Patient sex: M
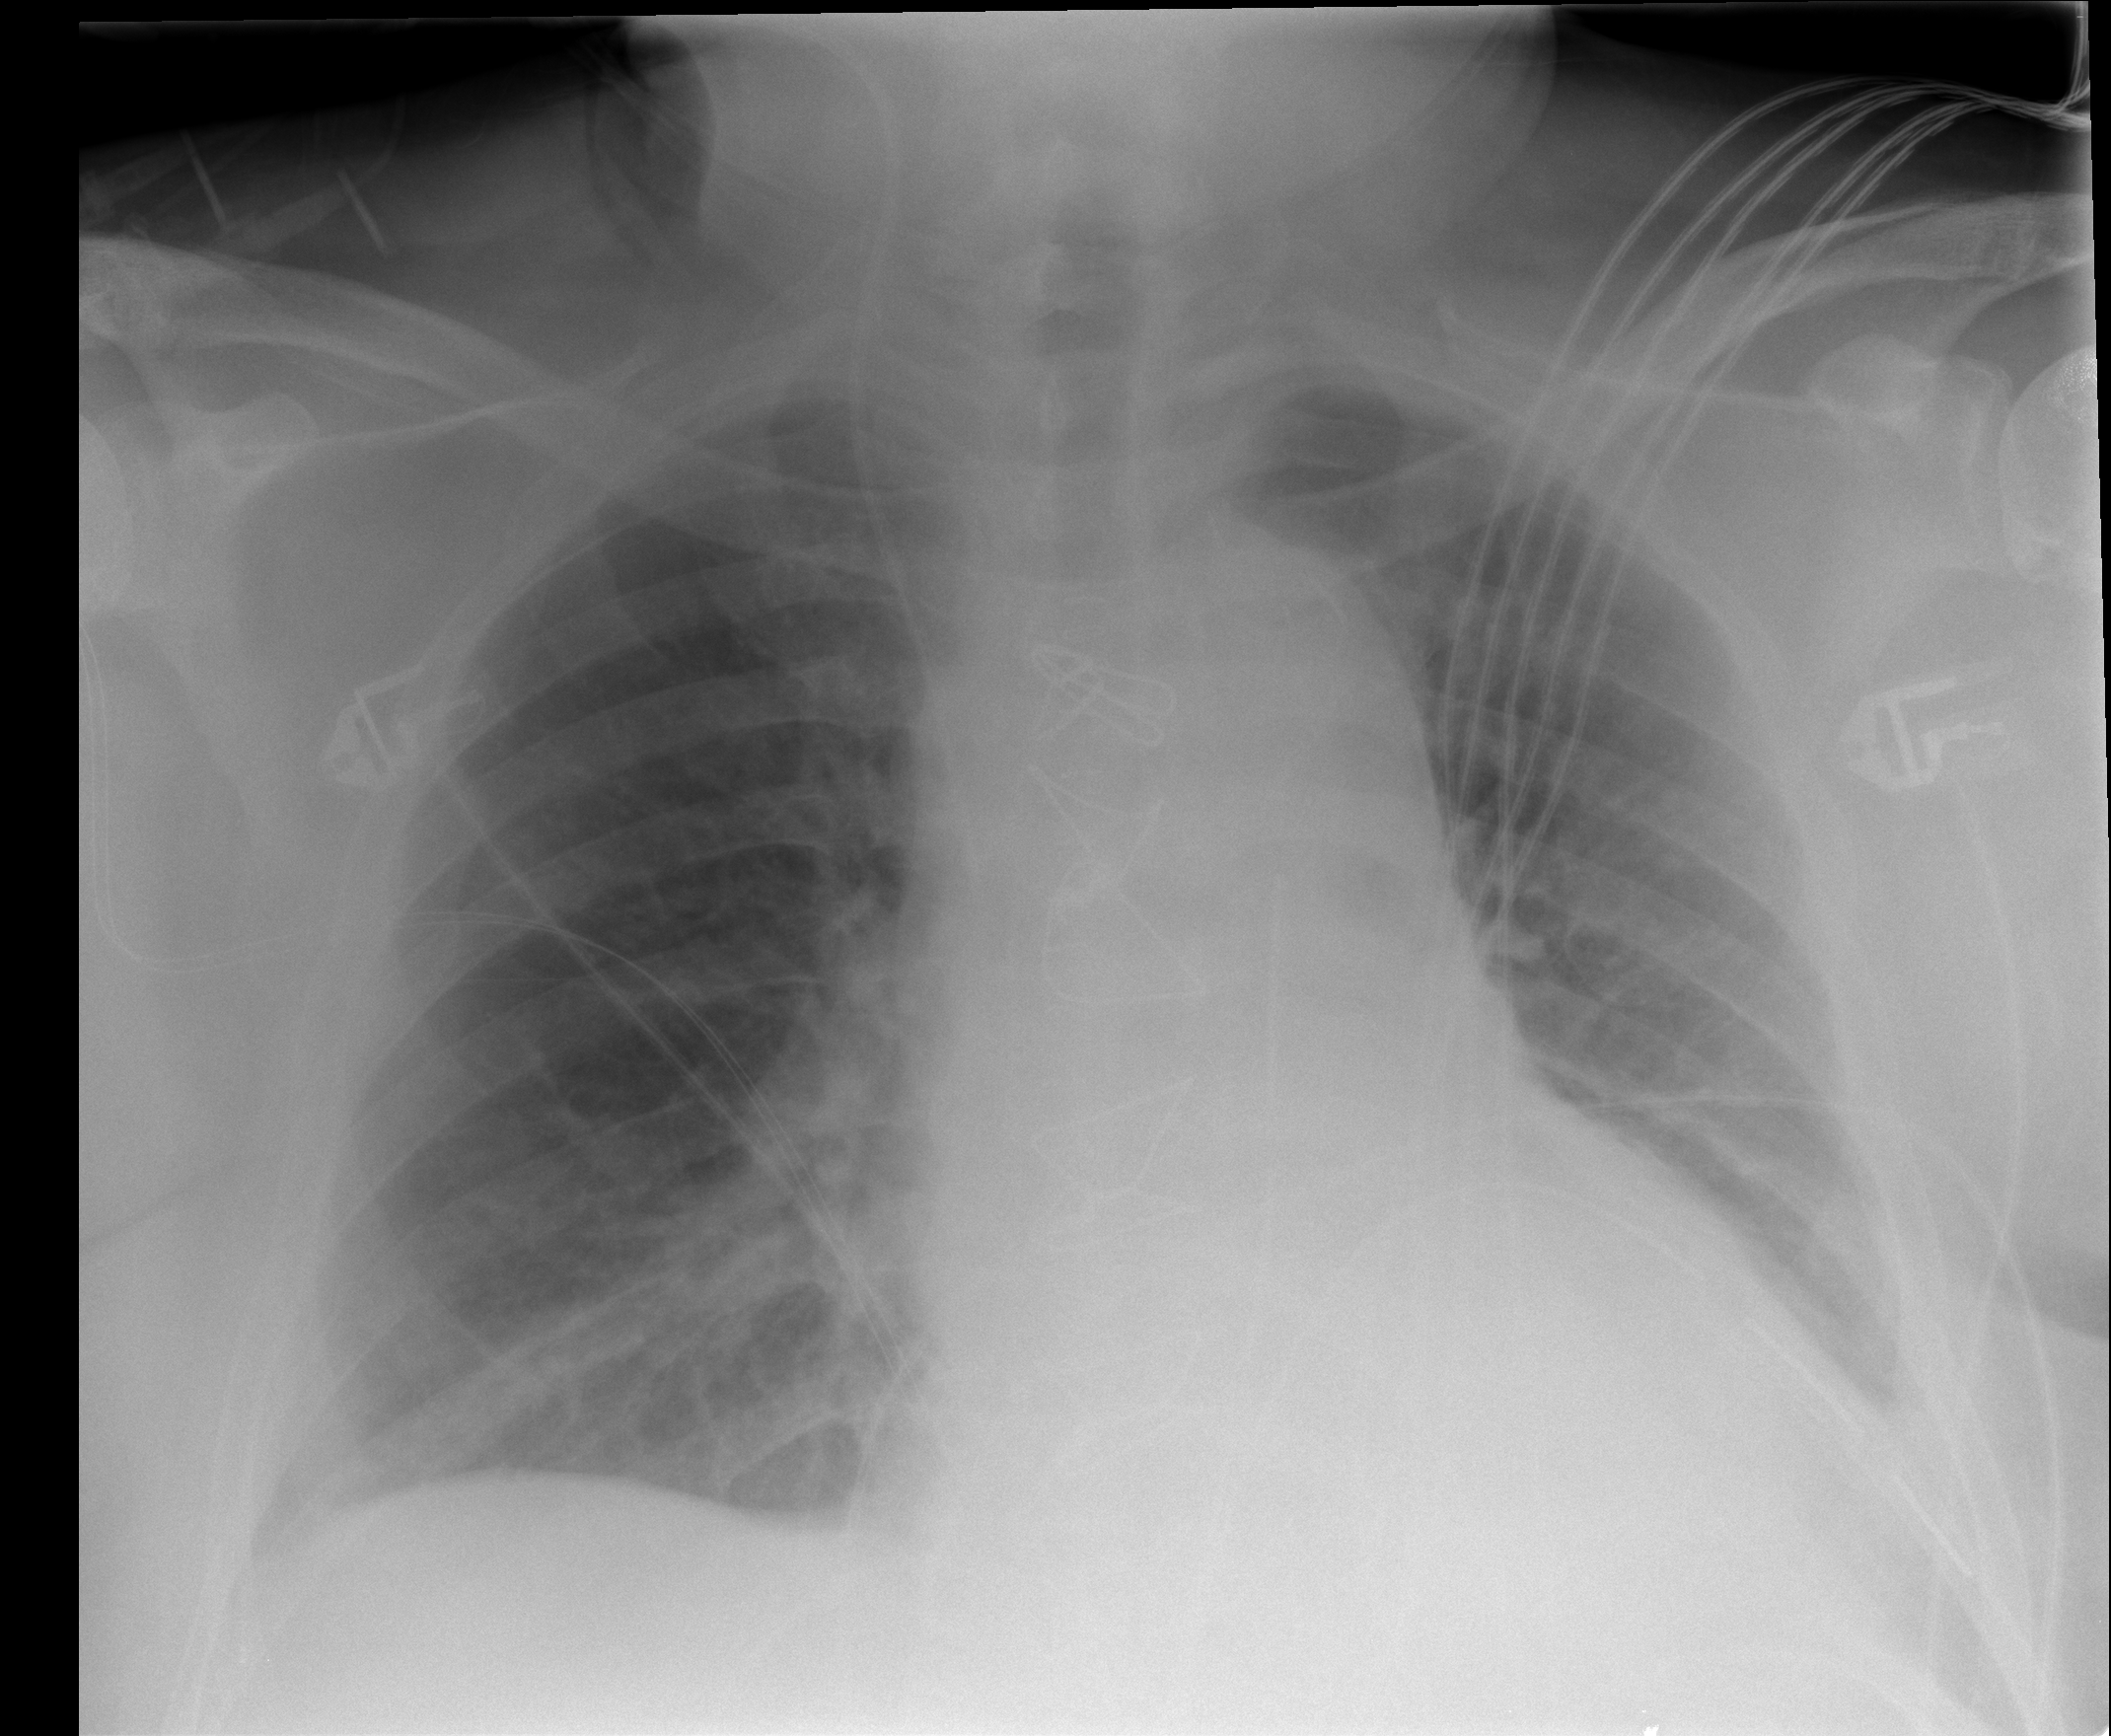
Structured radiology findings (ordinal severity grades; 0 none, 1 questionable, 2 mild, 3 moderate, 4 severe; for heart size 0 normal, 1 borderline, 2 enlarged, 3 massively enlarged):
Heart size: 1
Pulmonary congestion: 2
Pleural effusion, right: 0
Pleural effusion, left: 0
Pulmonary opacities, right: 0
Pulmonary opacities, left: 0
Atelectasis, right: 0
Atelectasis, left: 1